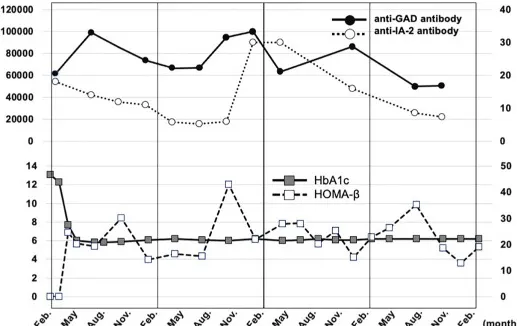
(A) Time course of clinical parameters in this subject. On admission, we started insulin therapy. About 3 months later, we stopped insulin therapy and changed to 50 mg of sitagliptin. His good glycemic control continued, although his anti-GAD antibody and anti-IA-2 antibody titers were very high for over 4 years. HOMA-beta showed his beta-cell function was retained, although it was decreased.
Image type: pathology (fish)